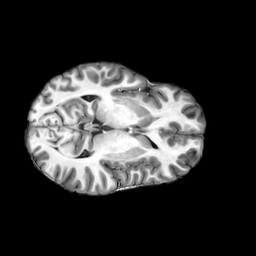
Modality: T1w
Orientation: axial
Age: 20
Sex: male
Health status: ill